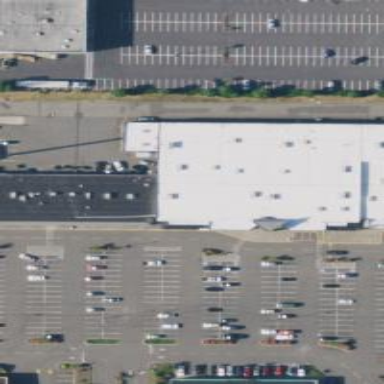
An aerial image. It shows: Retail building.